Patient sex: M
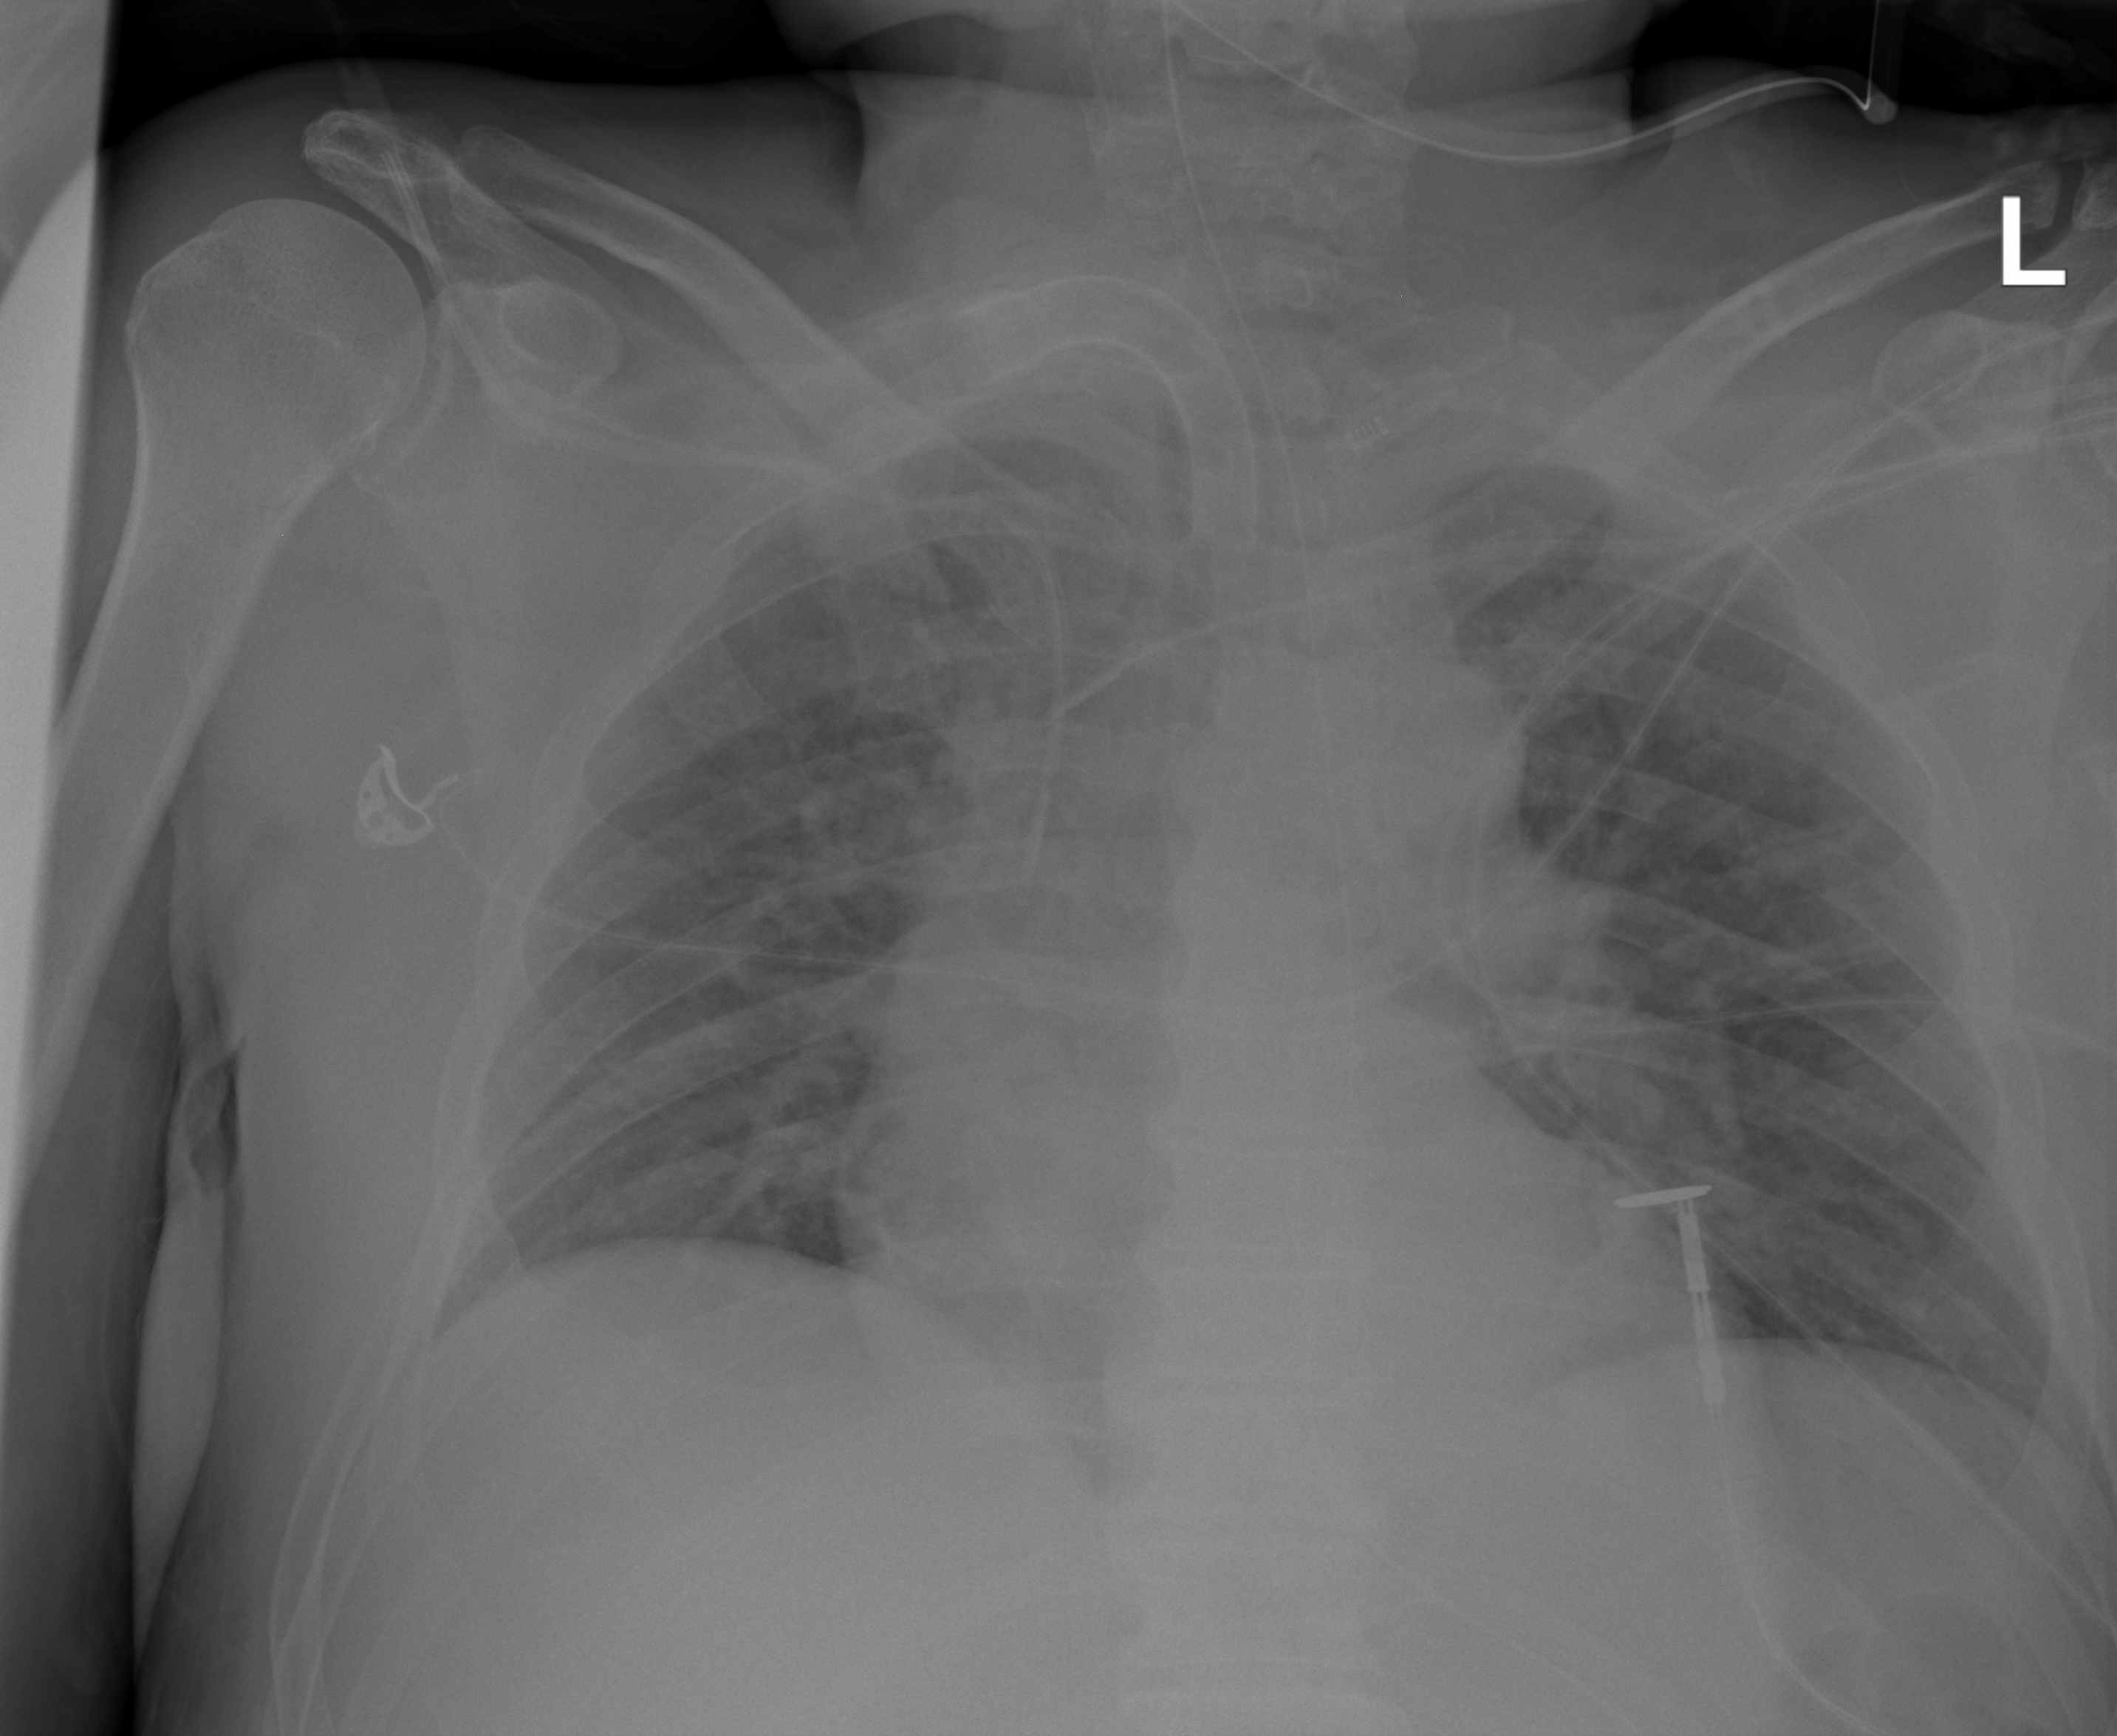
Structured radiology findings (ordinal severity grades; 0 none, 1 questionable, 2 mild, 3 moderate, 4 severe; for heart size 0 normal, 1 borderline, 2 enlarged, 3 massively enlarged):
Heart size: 2
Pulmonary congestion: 2
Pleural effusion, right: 0
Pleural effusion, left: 0
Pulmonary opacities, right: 0
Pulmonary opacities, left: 0
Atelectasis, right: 0
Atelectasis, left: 0